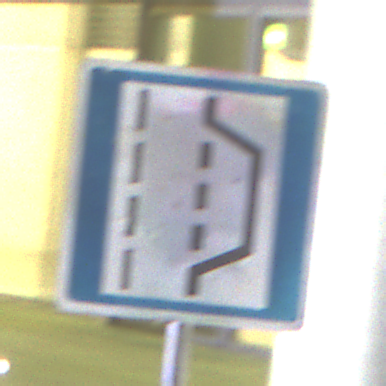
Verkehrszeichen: NothalteUndPannenbucht
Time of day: Night
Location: Outdoor (Urban)
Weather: PartlyCloudy
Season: NotSpecified
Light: Artificial